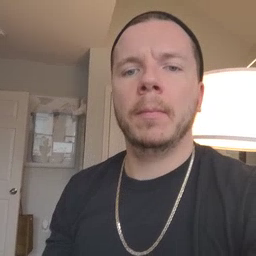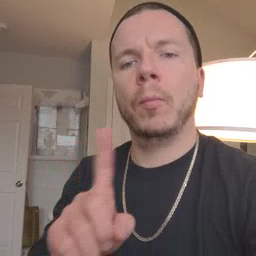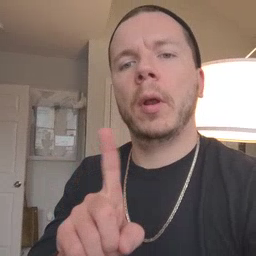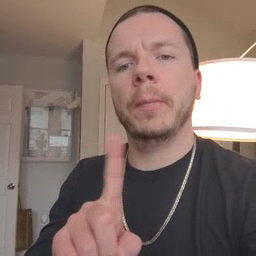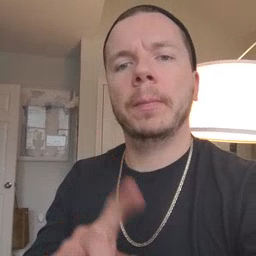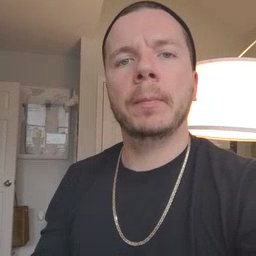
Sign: where